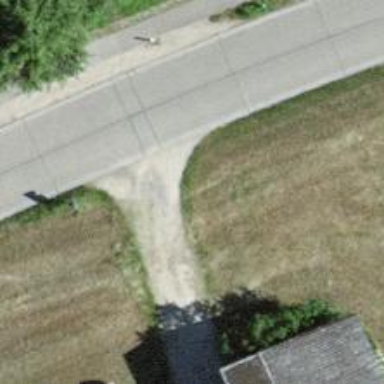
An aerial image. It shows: Unclassified road made of concrete plates.